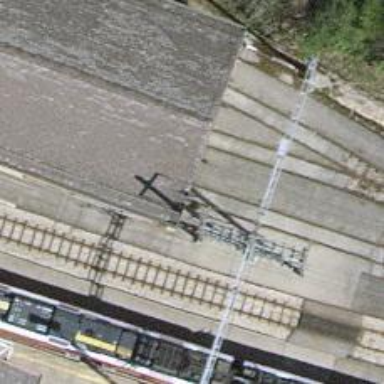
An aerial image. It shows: Narrow-gauge railway with one track passing through service yard. The railway is electrified with contact line.